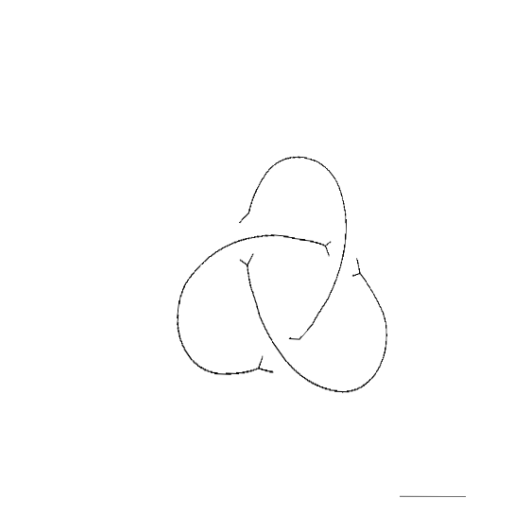
Crossing number: 3